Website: lowes
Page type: order-tracking
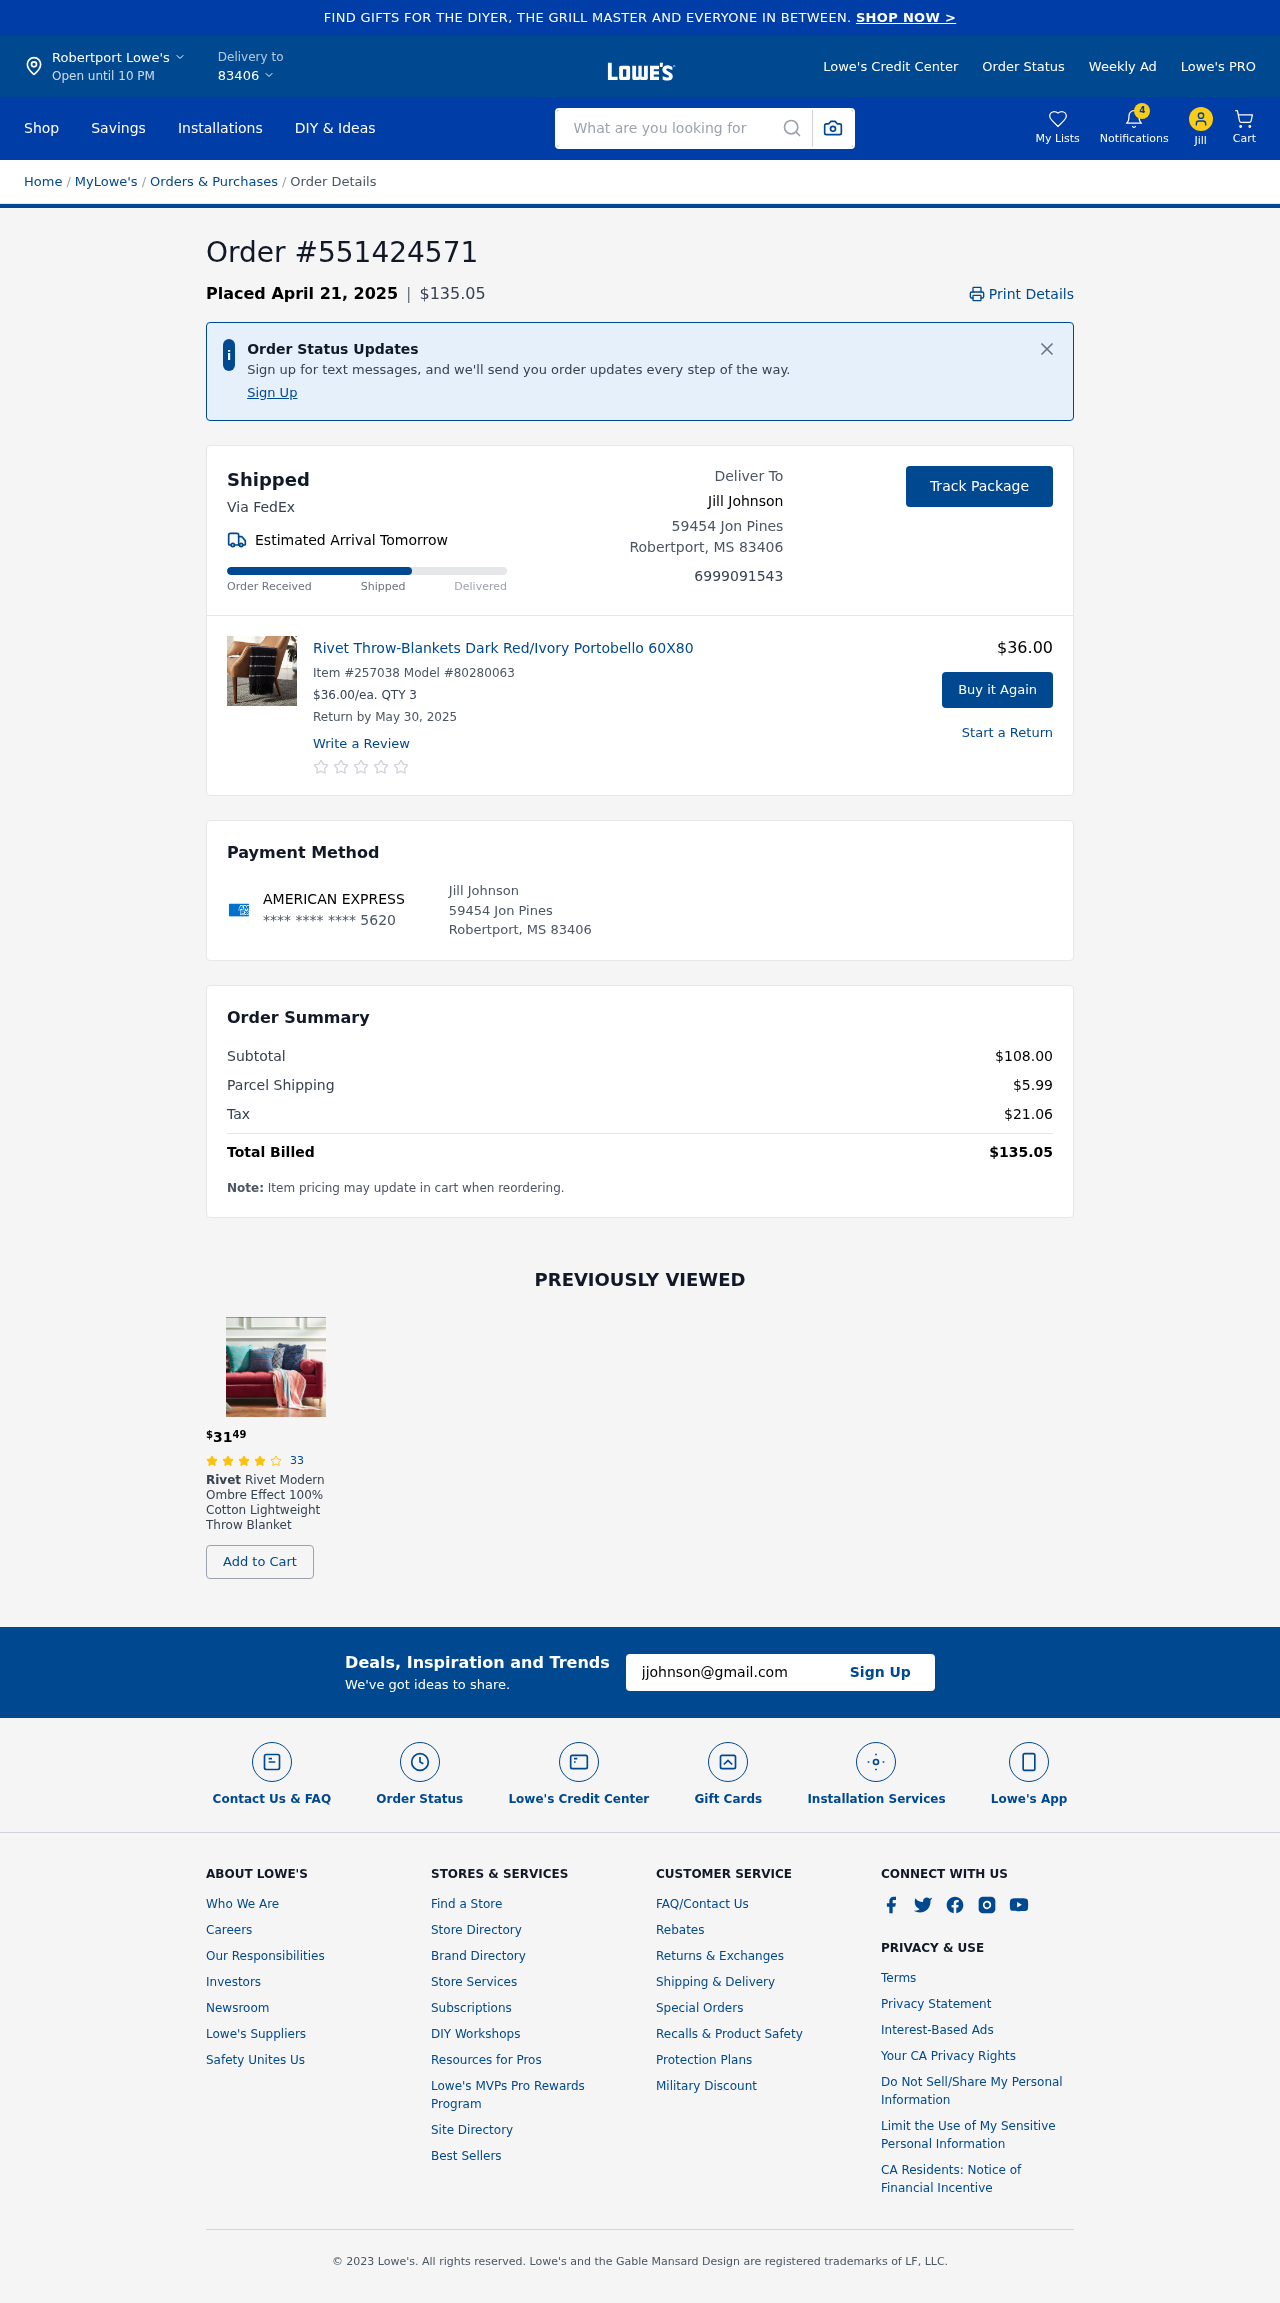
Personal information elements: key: PII_CARD_LAST4
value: **** **** **** 5620
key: PII_CARD_TYPE
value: AMERICAN EXPRESS
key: PII_CITY
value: Robertport Lowe's
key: PII_CITY
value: Robertport
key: PII_CITY_STATE_ZIP
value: Robertport, MS 83406
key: PII_EMAIL
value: jjohnson@gmail.com
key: PII_FIRSTNAME
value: Jill
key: PII_FULLNAME
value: Jill Johnson
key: PII_PHONE
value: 6999091543
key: PII_POSTCODE
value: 83406
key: PII_STREET
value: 59454 Jon Pines
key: PII_FULLNAME2
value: Jill Johnson
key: PII_STATE_ABBR
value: MS
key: PII_POSTCODE_FULL
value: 83406
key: PII_CITY_STATE
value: Robertport, MS
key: PII_POSTCODE_NUMERIC
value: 83406
Product elements: key: PRODUCT1_NAME
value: Rivet Throw-Blankets Dark Red/Ivory Portobello 60X80
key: PRODUCT1_PRICE
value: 36
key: PRODUCT1_QUANTITY
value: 3
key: PRODUCT2_BRAND
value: Rivet
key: PRODUCT2_NAME
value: Rivet Modern Ombre Effect 100% Cotton Lightweight Throw Blanket
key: PRODUCT2_NUM_RATINGS
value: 33
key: PRODUCT2_PRICE
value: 31.49
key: PRODUCT2_RATING
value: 4.3
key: PRODUCT1_ITEM
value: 257038
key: PRODUCT1_MODEL
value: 80280063
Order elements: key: ORDER_ID
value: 551424571
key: ORDER_DATE
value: Placed April 21, 2025
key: ORDER_TOTAL
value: $135.05
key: ORDER_DELIVERY_DATE
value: Estimated Arrival Tomorrow
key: ORDER_RETURN_BY_DATE
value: Return by May 30, 2025
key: ORDER_SUBTOTAL
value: $108.00
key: ORDER_SHIPPING_COST
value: $5.99
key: ORDER_TAX
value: $21.06
Search elements: key: HEADER_SEARCH
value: What are you looking for
Other elements: key: NOTIFICATION_COUNT
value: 4